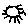
Label: sun